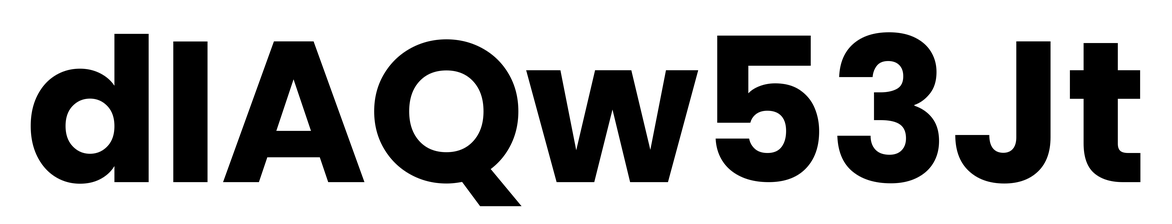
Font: Poppins-Bold